Question: I am facing problem in starting XAMPP. First of all it gives me error messages in RED when i start XAMPP control panel. When i click on START APACHE, it starts it but when i open localhost it gives me the following error message.
> Not FoundHTTP Error 404. The requested resource is not found.
I have tried various ways to resolve this problem but it isn't solved yet. Kindly guide me.
Thanks.

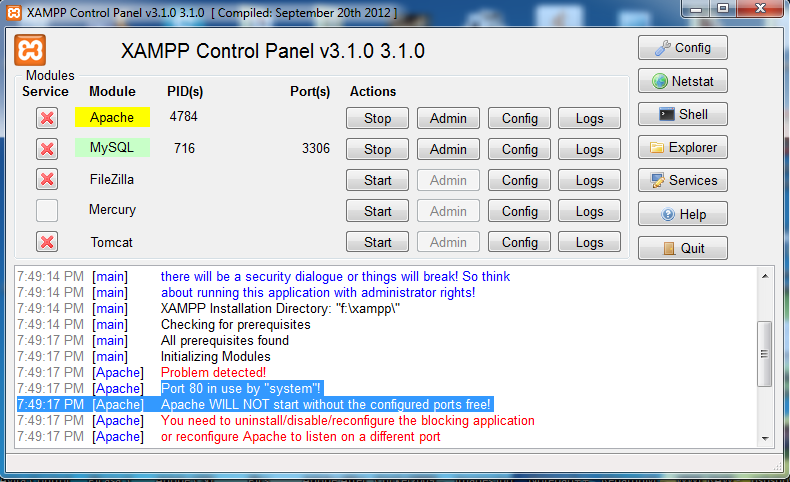
Answer: checklist
- - - - -
<URL>